Один конец легкой слабой пружины в нерастянутом состоянии шарнирно закреплен в точке $O$, ко второму концу прикреплен шарик массой $m$. Шарик с пружиной приводят в горизонтальное положение и отпускают (см. рис).
Чему равна длина пружины в тот момент, когда она проходит вертикальное положение? Жесткость пружины $k$, длина свободной пружины $L$. Слабость пружины означает, что $mg\gg kL$.
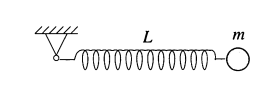
Ответ: $mg/k$
Темы:
T, ★, Механика, Динамика, Колебания, 200 задач